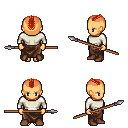
a pixel art fantasy rpg character, female body template, human, tanned skin, white long-sleeve shirt, robe skirt, red short mohawk hairstyle, brown shoes, spear, four views (front, back, left, right), 2x2 character sprite sheet, small pixel art, hard edges, no anti-aliasing